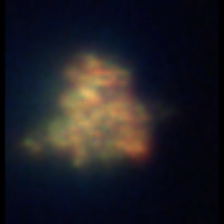
Taxon: Unknown_detritus
Group: Unknown